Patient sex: M
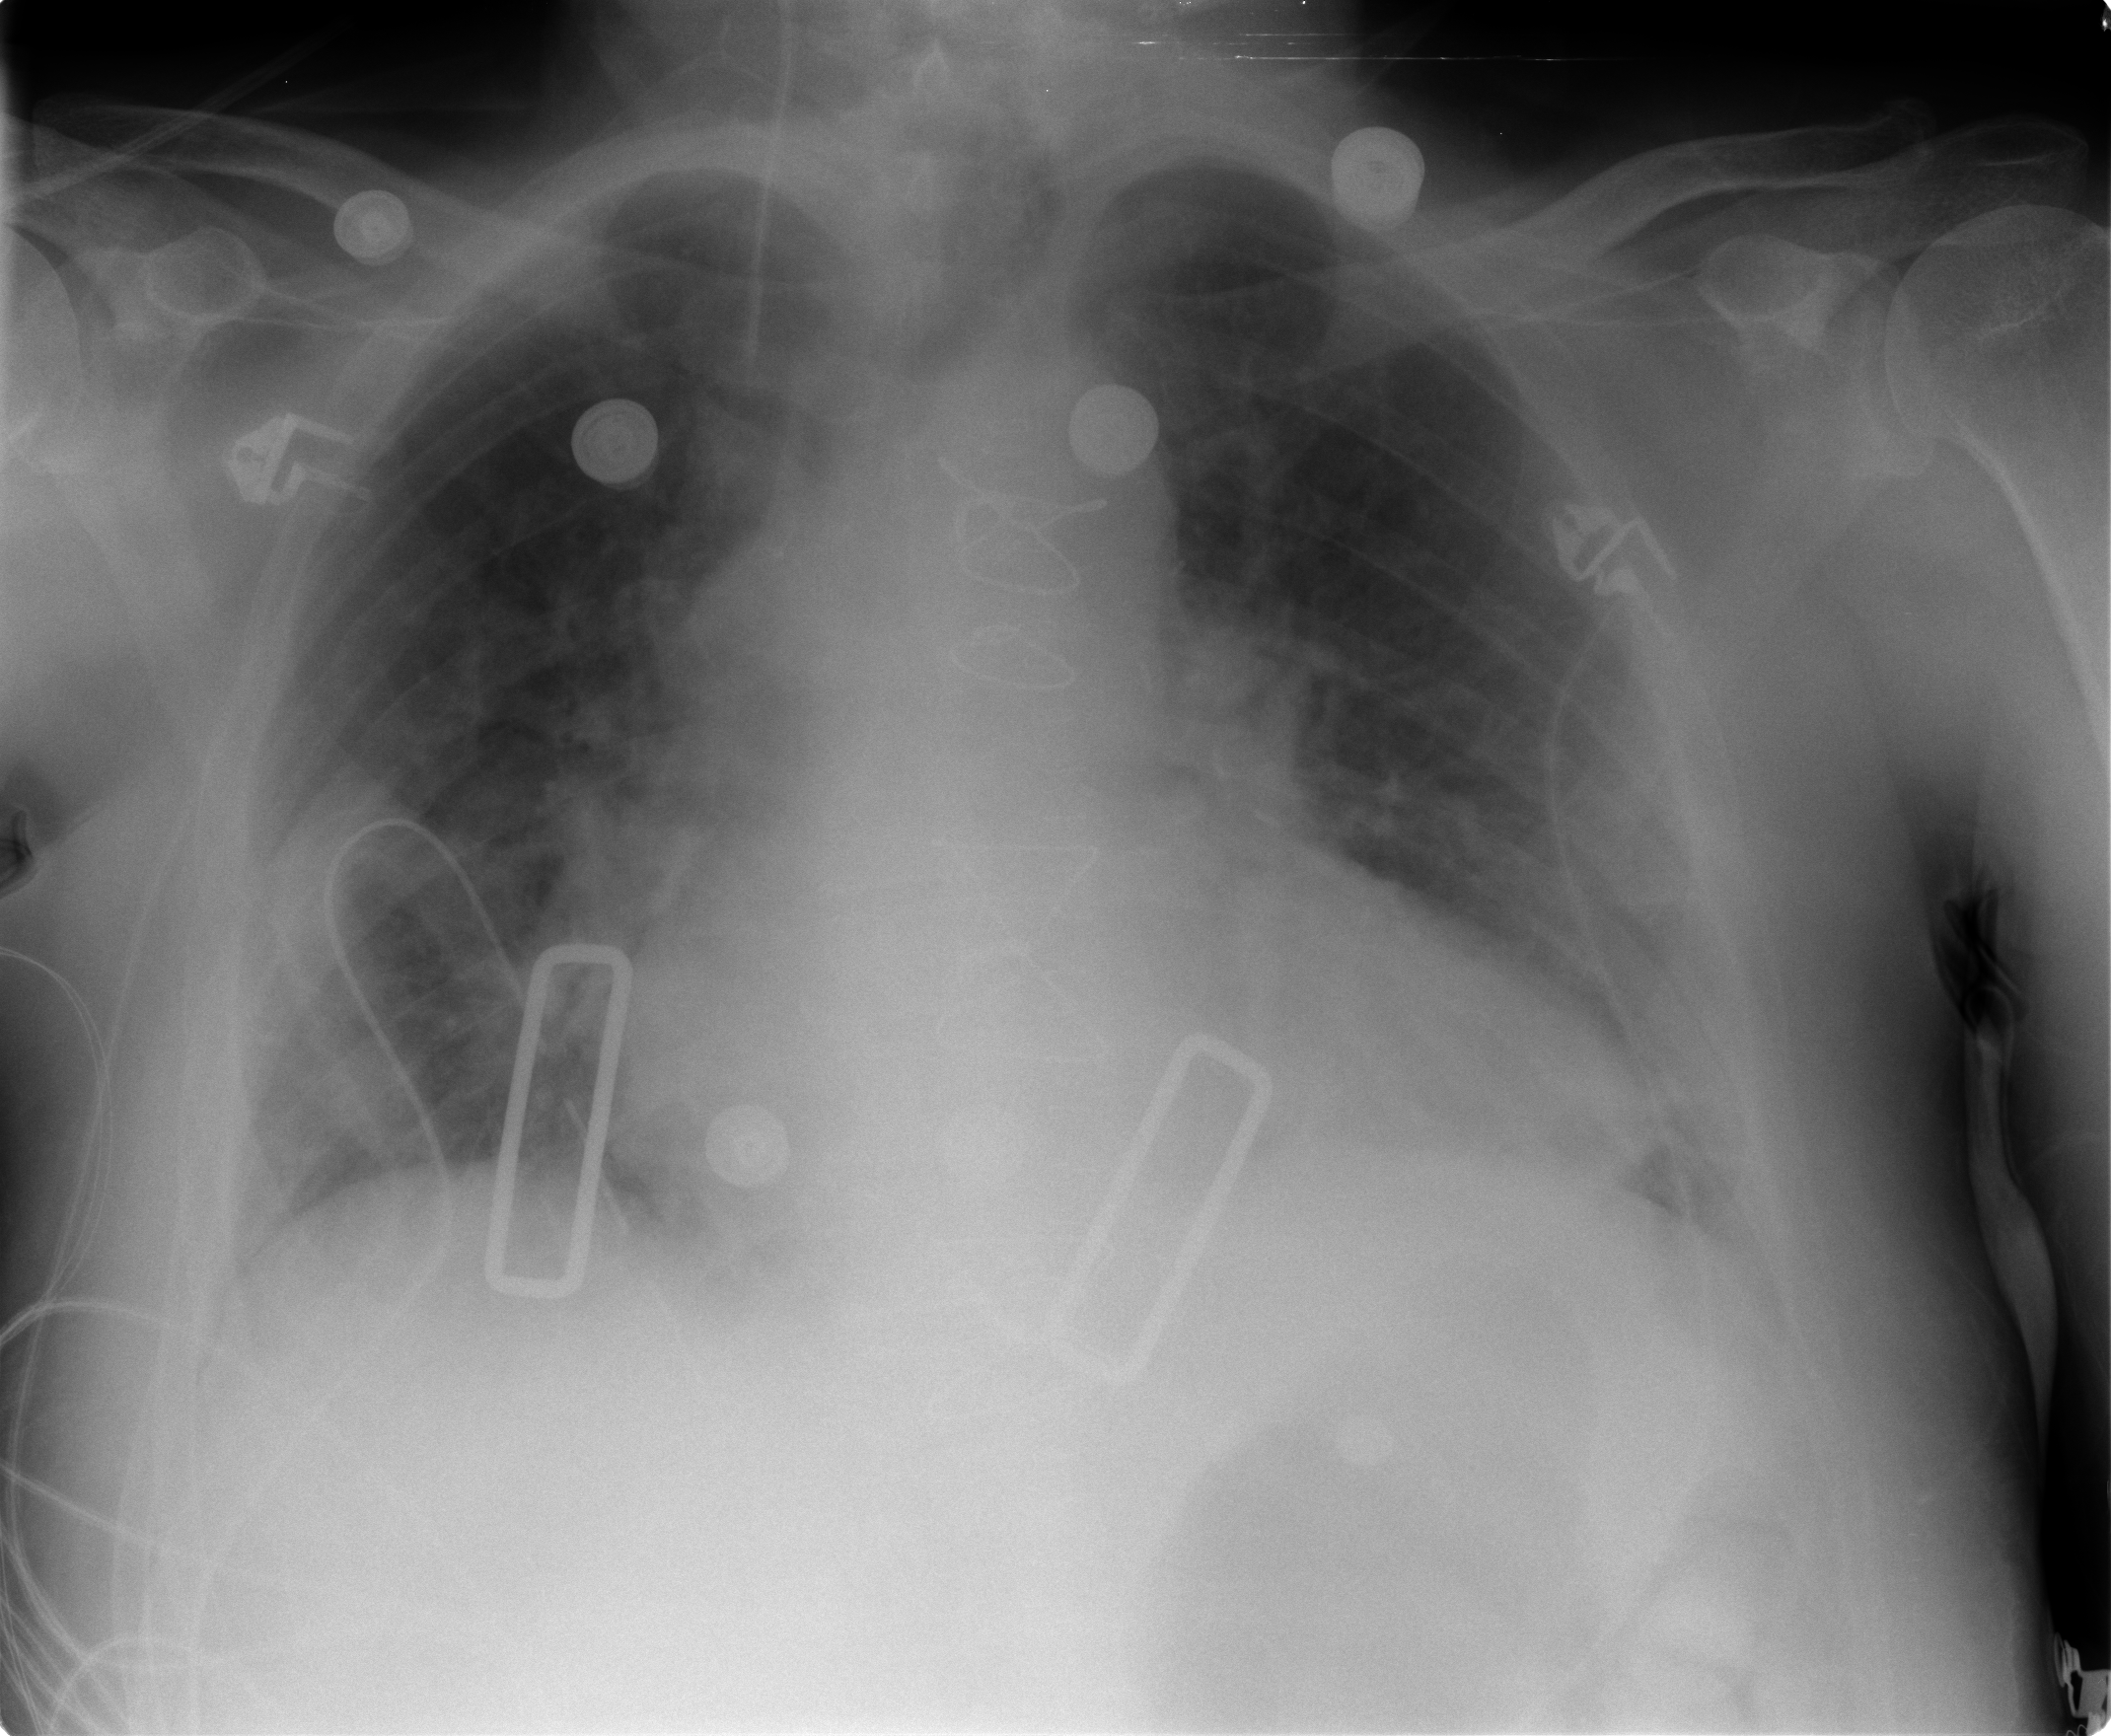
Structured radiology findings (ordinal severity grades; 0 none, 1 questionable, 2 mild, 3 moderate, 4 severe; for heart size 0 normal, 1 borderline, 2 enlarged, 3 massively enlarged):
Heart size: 2
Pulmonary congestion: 2
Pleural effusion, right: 0
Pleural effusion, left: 2
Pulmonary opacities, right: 2
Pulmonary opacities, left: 2
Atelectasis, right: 2
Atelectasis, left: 2